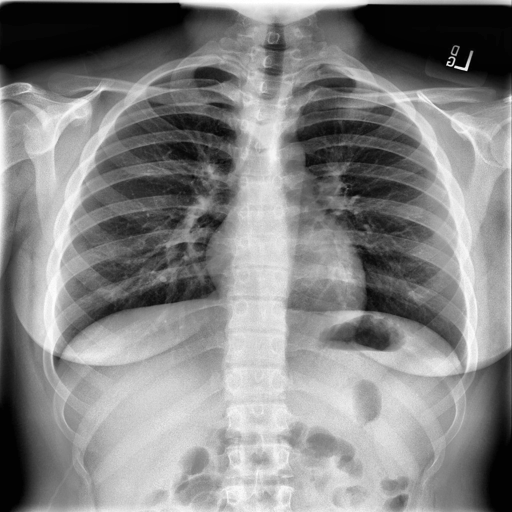
Finding: NORMAL